Interaction volume radius: 10 \u00c5
Interaction volume height: 40 \u00c5
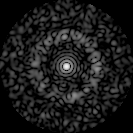
Disorder parameter: 0.8389